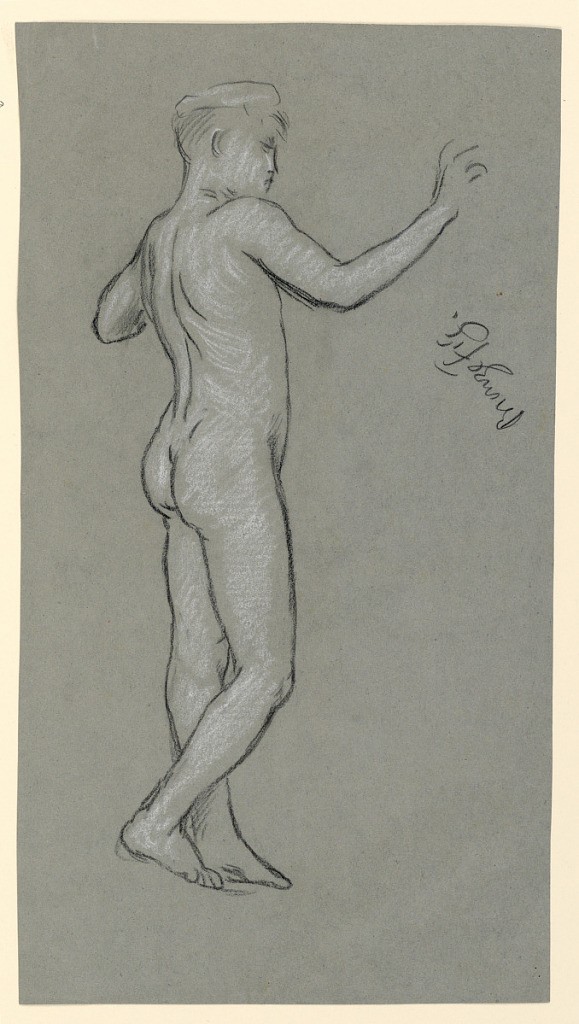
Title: figure study for a fountain design
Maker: Elihu Vedder, American, 1836 – 1923
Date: ca. 1890
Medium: black crayon, white chalk, on gray paper
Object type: Drawing
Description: Vertical rectangle. The nude figure of a boy, standing, facing right in profile. The arms are uplifted. Inscribed at right, in black crayon: "bronze fig."